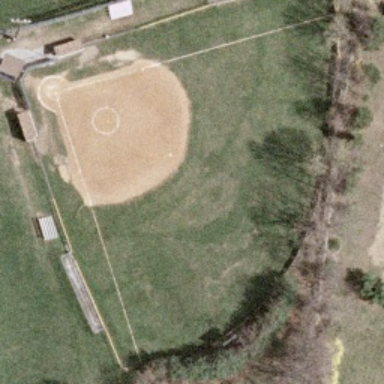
This is a baseball diamond .